Interaction volume radius: 5 \u00c5
Interaction volume height: 15 \u00c5
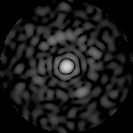
Disorder parameter: 0.8557